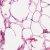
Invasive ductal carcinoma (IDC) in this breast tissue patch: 0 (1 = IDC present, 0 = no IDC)